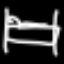
Label: bed